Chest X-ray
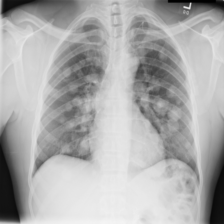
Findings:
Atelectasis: negative
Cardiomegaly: negative
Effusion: negative
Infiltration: negative
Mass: positive
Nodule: positive
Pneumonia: negative
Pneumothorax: negative
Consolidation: negative
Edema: negative
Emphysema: negative
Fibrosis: negative
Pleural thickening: negative
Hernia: negative